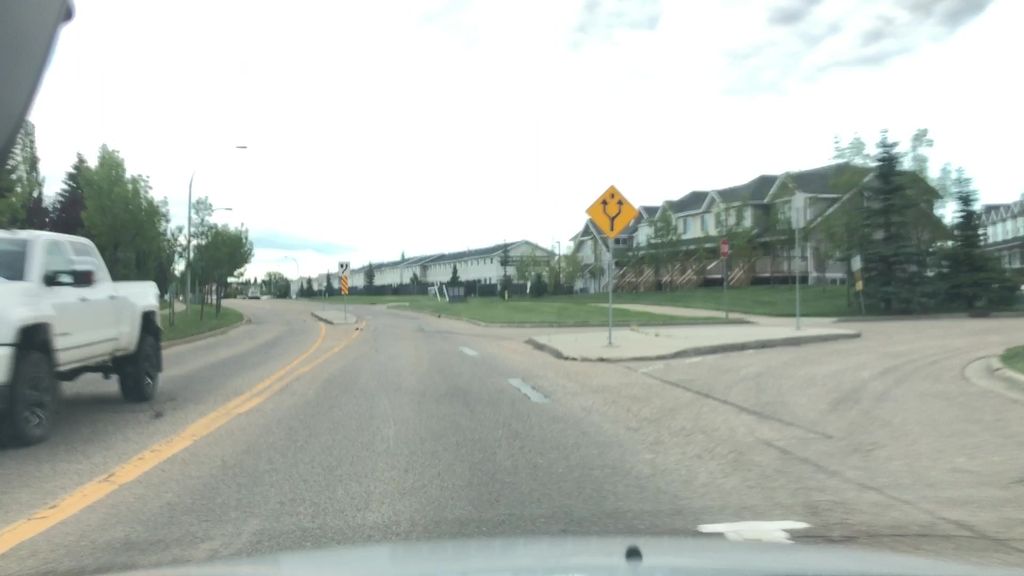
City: edmonton